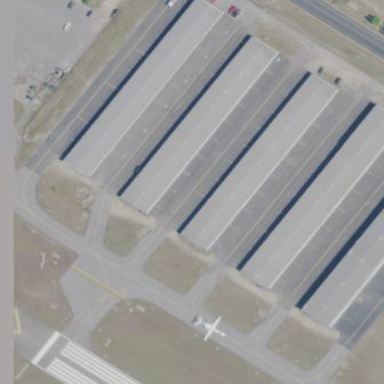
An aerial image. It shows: Hangar building located at airport.